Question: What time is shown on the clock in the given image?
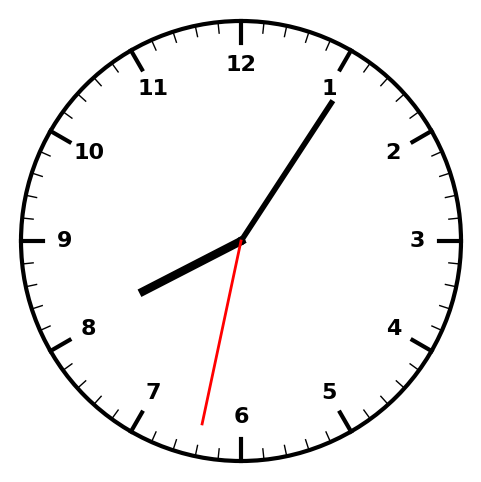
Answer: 08:05:32